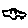
Label: car